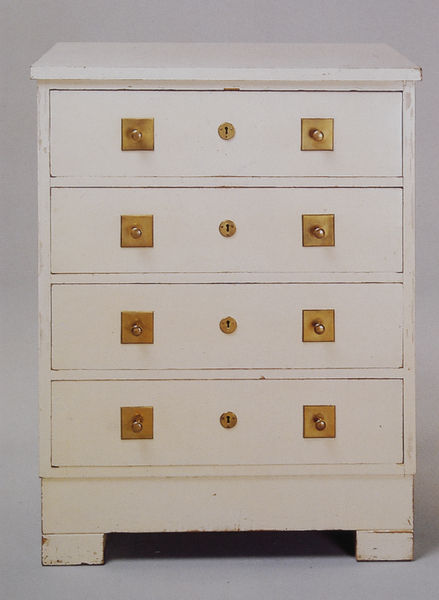
Titel: Wäschekommode in weißem Lackschliff aus dem Typenmöbelprogramm
Künstler: Bruno Paul
Standort: München
Institution: Stadtmuseum
Schlagwörter: weiß, holz, schloss, sockel, möbel, gold, knopf, kreis, beine, kommode, schrank, füsse, schublade, metall, knöpfe, vier, messing, schlag, china, griffe, schlüssellöcher, schubladen, knauf, design, lackiert, möbelstück, quadrat, beschläge, schlösser, schlüsselloch, schublanden